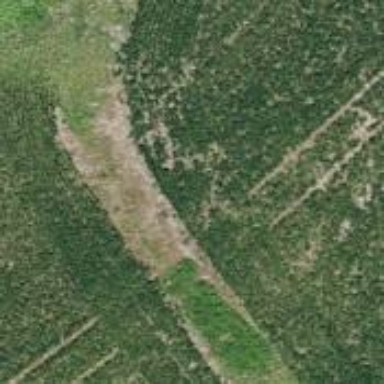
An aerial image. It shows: Track with very rough surface.